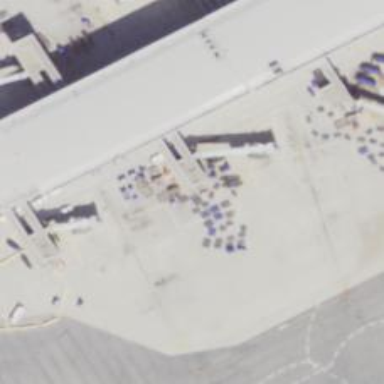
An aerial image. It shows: Airport gate.